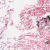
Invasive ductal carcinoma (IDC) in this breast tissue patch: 0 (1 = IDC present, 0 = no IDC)